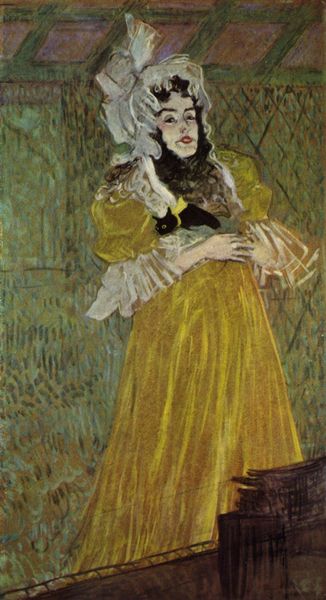
Titel: Porträt der Miss May Belfort
Künstler: Henri de Toulouse-Lautrec
Standort: Paris
Institution: Collection Bernheim-Jeune
Schlagwörter: dunkel, gemälde, hand, kopf, körper, schatten, weiß, cezanne, gelb, grün, impressionismus, mädchen, ocker, braun, brust, bunt, busen, degas, fenster, finger, frankreich, frau, haar, hell, hintergrund, holz, hut, kariert, kleid, licht, mund, nase, paris, raum, schwarz, skizze, stirn, tisch, toulouse lautrec, vordergrund, zeichnung, zimmer, blick, dach, dame, gebäude, gras, gürtel, haus, rasen, rose, rot, schal, schleier, tuch, wiese, zaun, beige, expressionismus, haube, hochformat, karo, malerei, muster, ornament, rock, schleife, tanz, mütze, wand, arm, arme, augen, band, barock, blass, falten, federn, gesicht, halten, kleidung, kragen, leinen, mensch, samt, spitze, stehen, tragen, ärmel, bildnis, hals, hände, innenraum, portrait, porträt, signatur, öl, feld, felder, brüstung, gehen, pastos, boden, auge, gewand, gold, haare, interieur, kostüm, stehend, stoff, stoffe, tücher, adel, decke, spitzen, bühne, cabaret, oper, person, sängerin, theater, tänzerin, augenbrauen, kinn, lippen, locken, puffärmel, renaissance, rosa, schminke, schulter, schultern, seide, genre, adelige, beine, balkon, kopfbedeckung, taille, bein, brüste, wangen, perspektive, halsband, haltung, tüll, laufen, abstrakt, farben, fläche, flächen, mauer, farbe, formen, van gogh, auftritt, treppe, dick, duktus, falte, gefaltet, jugendstil, tapete, kopftuch, wolle, aufrecht, gerade, ornamente, maler, manet, stufe, bauch, faltenwurf, rüsche, rüschen, teint, ölfarbe, ölfarben, ellenbogen, schwanger, klimt, schauspiel, gauguin, wände, karos, katze, treppenstufen, krank, balustrade, form, kater, strich, hässlich, lautrec, manschette, kopfputz, gebet, brokat, damast, toulouse, variete, beugen, singen, untersicht, hüfte, dunkle haare, gebückt, treppengeländer, treppenstufe, schwaru, herrscherin, kassetten, kassettendecke, königin, farbfelder, wien, bänder, kopfschmuck, geometrie, laube, taft, erdtöne, schiele, unglücklich, franzose, schauspielerin, dunkelhaarig, augenblick, rote lippen, schals, armhaltung, froschperspektive, farbfeld, offenes haar, tabu, herzogin, gewnd, langes kleid, herrin, egon, bauch schwanger, jane avril, katzr, mensch mit katze, pais, schauspliel, sägerin, touluse-lautrec, gelbes kleid, 19. jahrhundert, chat, chat noir, wedelnd